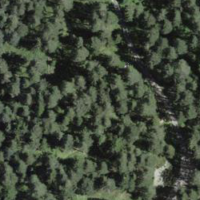
EUNIS habitat code: 43
Species observed at this site:
Cirsium erisithales